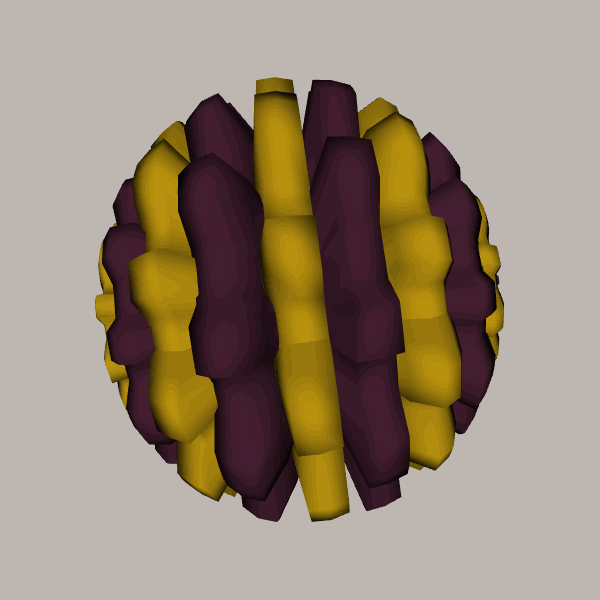
Background: light